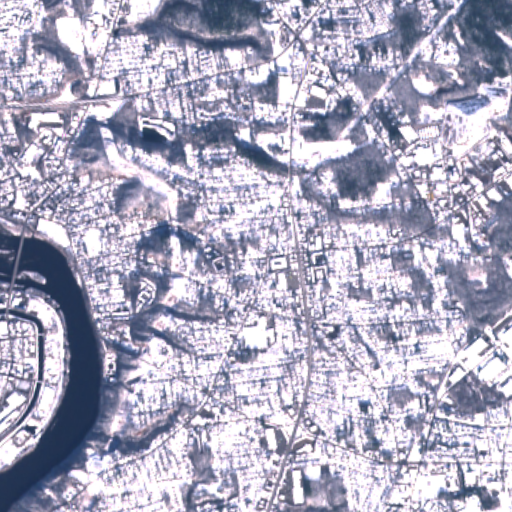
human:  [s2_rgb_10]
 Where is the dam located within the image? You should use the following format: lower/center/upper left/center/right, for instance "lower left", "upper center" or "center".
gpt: The dam is located in the upper left of the image.
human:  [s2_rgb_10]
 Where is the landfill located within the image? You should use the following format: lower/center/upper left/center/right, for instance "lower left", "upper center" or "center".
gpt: The landfill is located in the upper right of the image.
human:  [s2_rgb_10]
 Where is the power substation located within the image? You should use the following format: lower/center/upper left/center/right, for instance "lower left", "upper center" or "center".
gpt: The power substation is located in the lower left of the image.
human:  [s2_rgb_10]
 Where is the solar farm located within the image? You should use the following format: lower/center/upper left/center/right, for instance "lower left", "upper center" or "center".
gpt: The solar farm is located in the lower right of the image.
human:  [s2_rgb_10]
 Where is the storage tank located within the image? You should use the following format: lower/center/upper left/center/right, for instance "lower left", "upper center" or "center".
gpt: The storage tank is located in the center right of the image.
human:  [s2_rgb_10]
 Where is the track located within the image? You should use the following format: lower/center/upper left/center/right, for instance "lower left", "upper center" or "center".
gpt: The track is located in the lower right of the image.
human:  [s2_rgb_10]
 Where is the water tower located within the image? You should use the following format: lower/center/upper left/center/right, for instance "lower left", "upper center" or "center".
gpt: The water tower is located in the lower right of the image.
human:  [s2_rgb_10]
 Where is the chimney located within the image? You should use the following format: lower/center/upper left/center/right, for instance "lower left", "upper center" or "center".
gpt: The chimney is located in the lower left of the image.
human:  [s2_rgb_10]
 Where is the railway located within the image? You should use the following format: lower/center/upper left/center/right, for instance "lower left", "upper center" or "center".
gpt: The railway is located in the lower left of the image.
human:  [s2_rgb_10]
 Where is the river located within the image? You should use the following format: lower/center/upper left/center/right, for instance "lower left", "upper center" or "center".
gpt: The river is located in the lower left of the image.
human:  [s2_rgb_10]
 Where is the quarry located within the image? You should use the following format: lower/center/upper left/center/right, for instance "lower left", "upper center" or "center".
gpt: There is no quarry in the image.